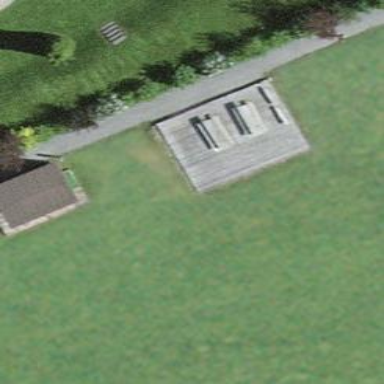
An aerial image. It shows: Picnic table located in leisure land area.